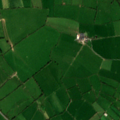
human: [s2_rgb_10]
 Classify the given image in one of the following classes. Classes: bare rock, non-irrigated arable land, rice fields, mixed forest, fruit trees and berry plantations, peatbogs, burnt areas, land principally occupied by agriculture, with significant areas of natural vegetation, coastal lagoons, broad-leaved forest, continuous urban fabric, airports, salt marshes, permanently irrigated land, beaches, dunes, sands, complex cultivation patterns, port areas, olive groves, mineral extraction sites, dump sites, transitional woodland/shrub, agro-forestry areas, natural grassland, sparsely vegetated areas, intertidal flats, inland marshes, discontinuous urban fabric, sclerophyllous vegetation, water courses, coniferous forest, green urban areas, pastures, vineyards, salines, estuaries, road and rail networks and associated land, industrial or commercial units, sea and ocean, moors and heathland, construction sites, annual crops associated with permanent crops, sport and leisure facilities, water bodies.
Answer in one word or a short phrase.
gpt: pastures